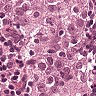
Metastatic tissue present: yes